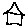
Label: house